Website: walmart
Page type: account-selection
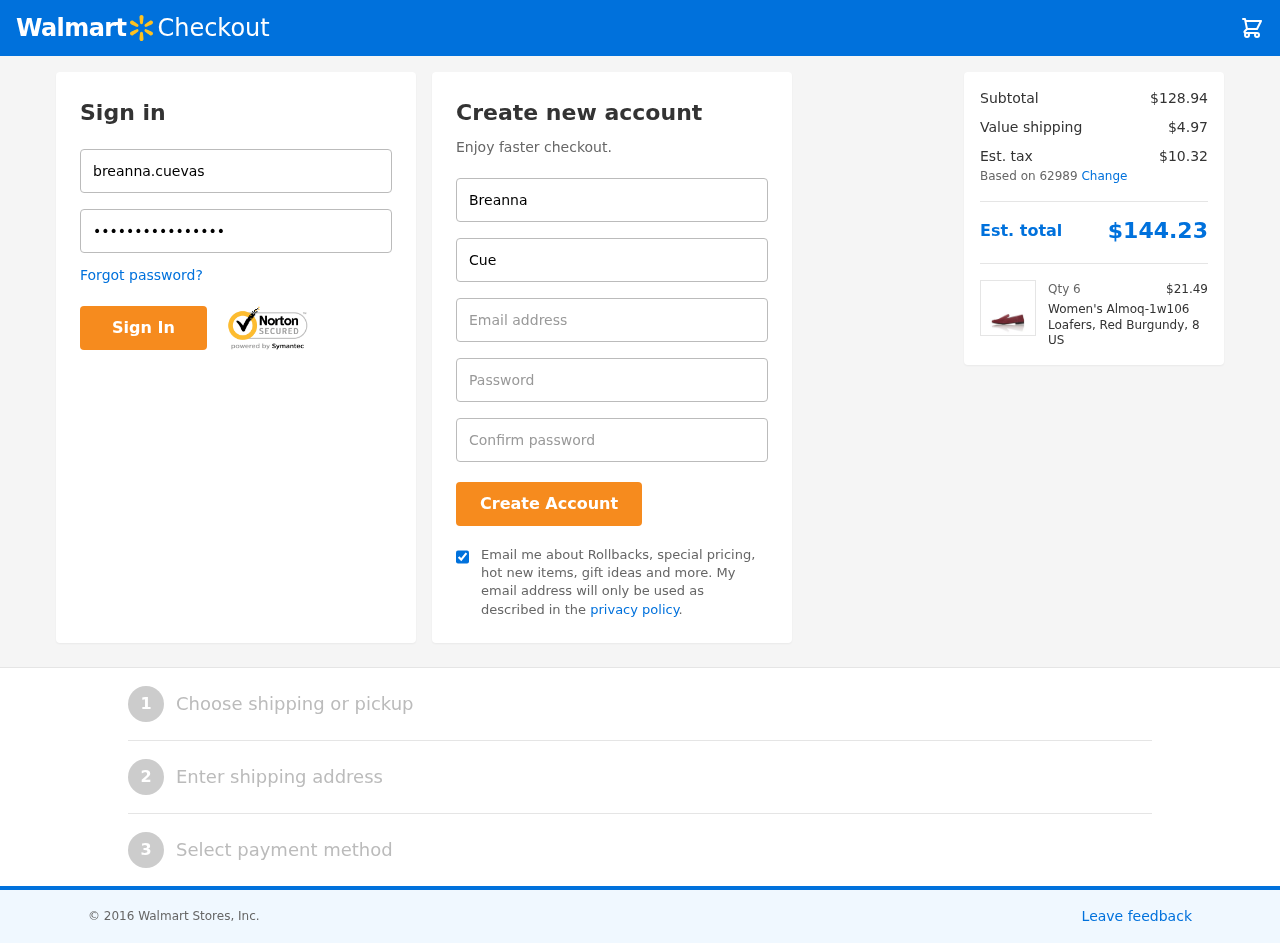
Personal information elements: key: PII_EMAIL
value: bcuevas@yahoo.com
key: PII_FIRSTNAME
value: Breanna
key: PII_LASTNAME
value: Cuevas
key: PII_LOGIN_USERNAME
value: breanna.cuevas
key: PII_POSTCODE
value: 62989
Product elements: key: PRODUCT1_NAME
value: Women's Almoq-1w106 Loafers, Red Burgundy, 8 US
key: PRODUCT1_PRICE
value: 21.49
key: PRODUCT1_QUANTITY
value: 6
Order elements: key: ORDER_SUBTOTAL
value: $128.94
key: ORDER_SHIPPING_COST
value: $4.97
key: ORDER_TAX
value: $10.32
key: ORDER_TOTAL
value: $144.23